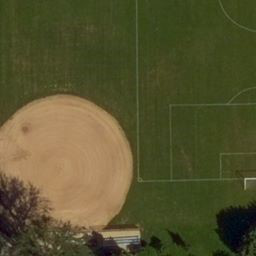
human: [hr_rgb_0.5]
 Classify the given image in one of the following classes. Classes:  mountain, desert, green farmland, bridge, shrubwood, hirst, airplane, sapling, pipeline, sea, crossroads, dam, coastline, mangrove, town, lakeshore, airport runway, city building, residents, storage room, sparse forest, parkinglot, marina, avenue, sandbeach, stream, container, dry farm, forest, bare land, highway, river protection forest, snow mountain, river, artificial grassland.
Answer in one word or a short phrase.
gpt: artificial grassland